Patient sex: F
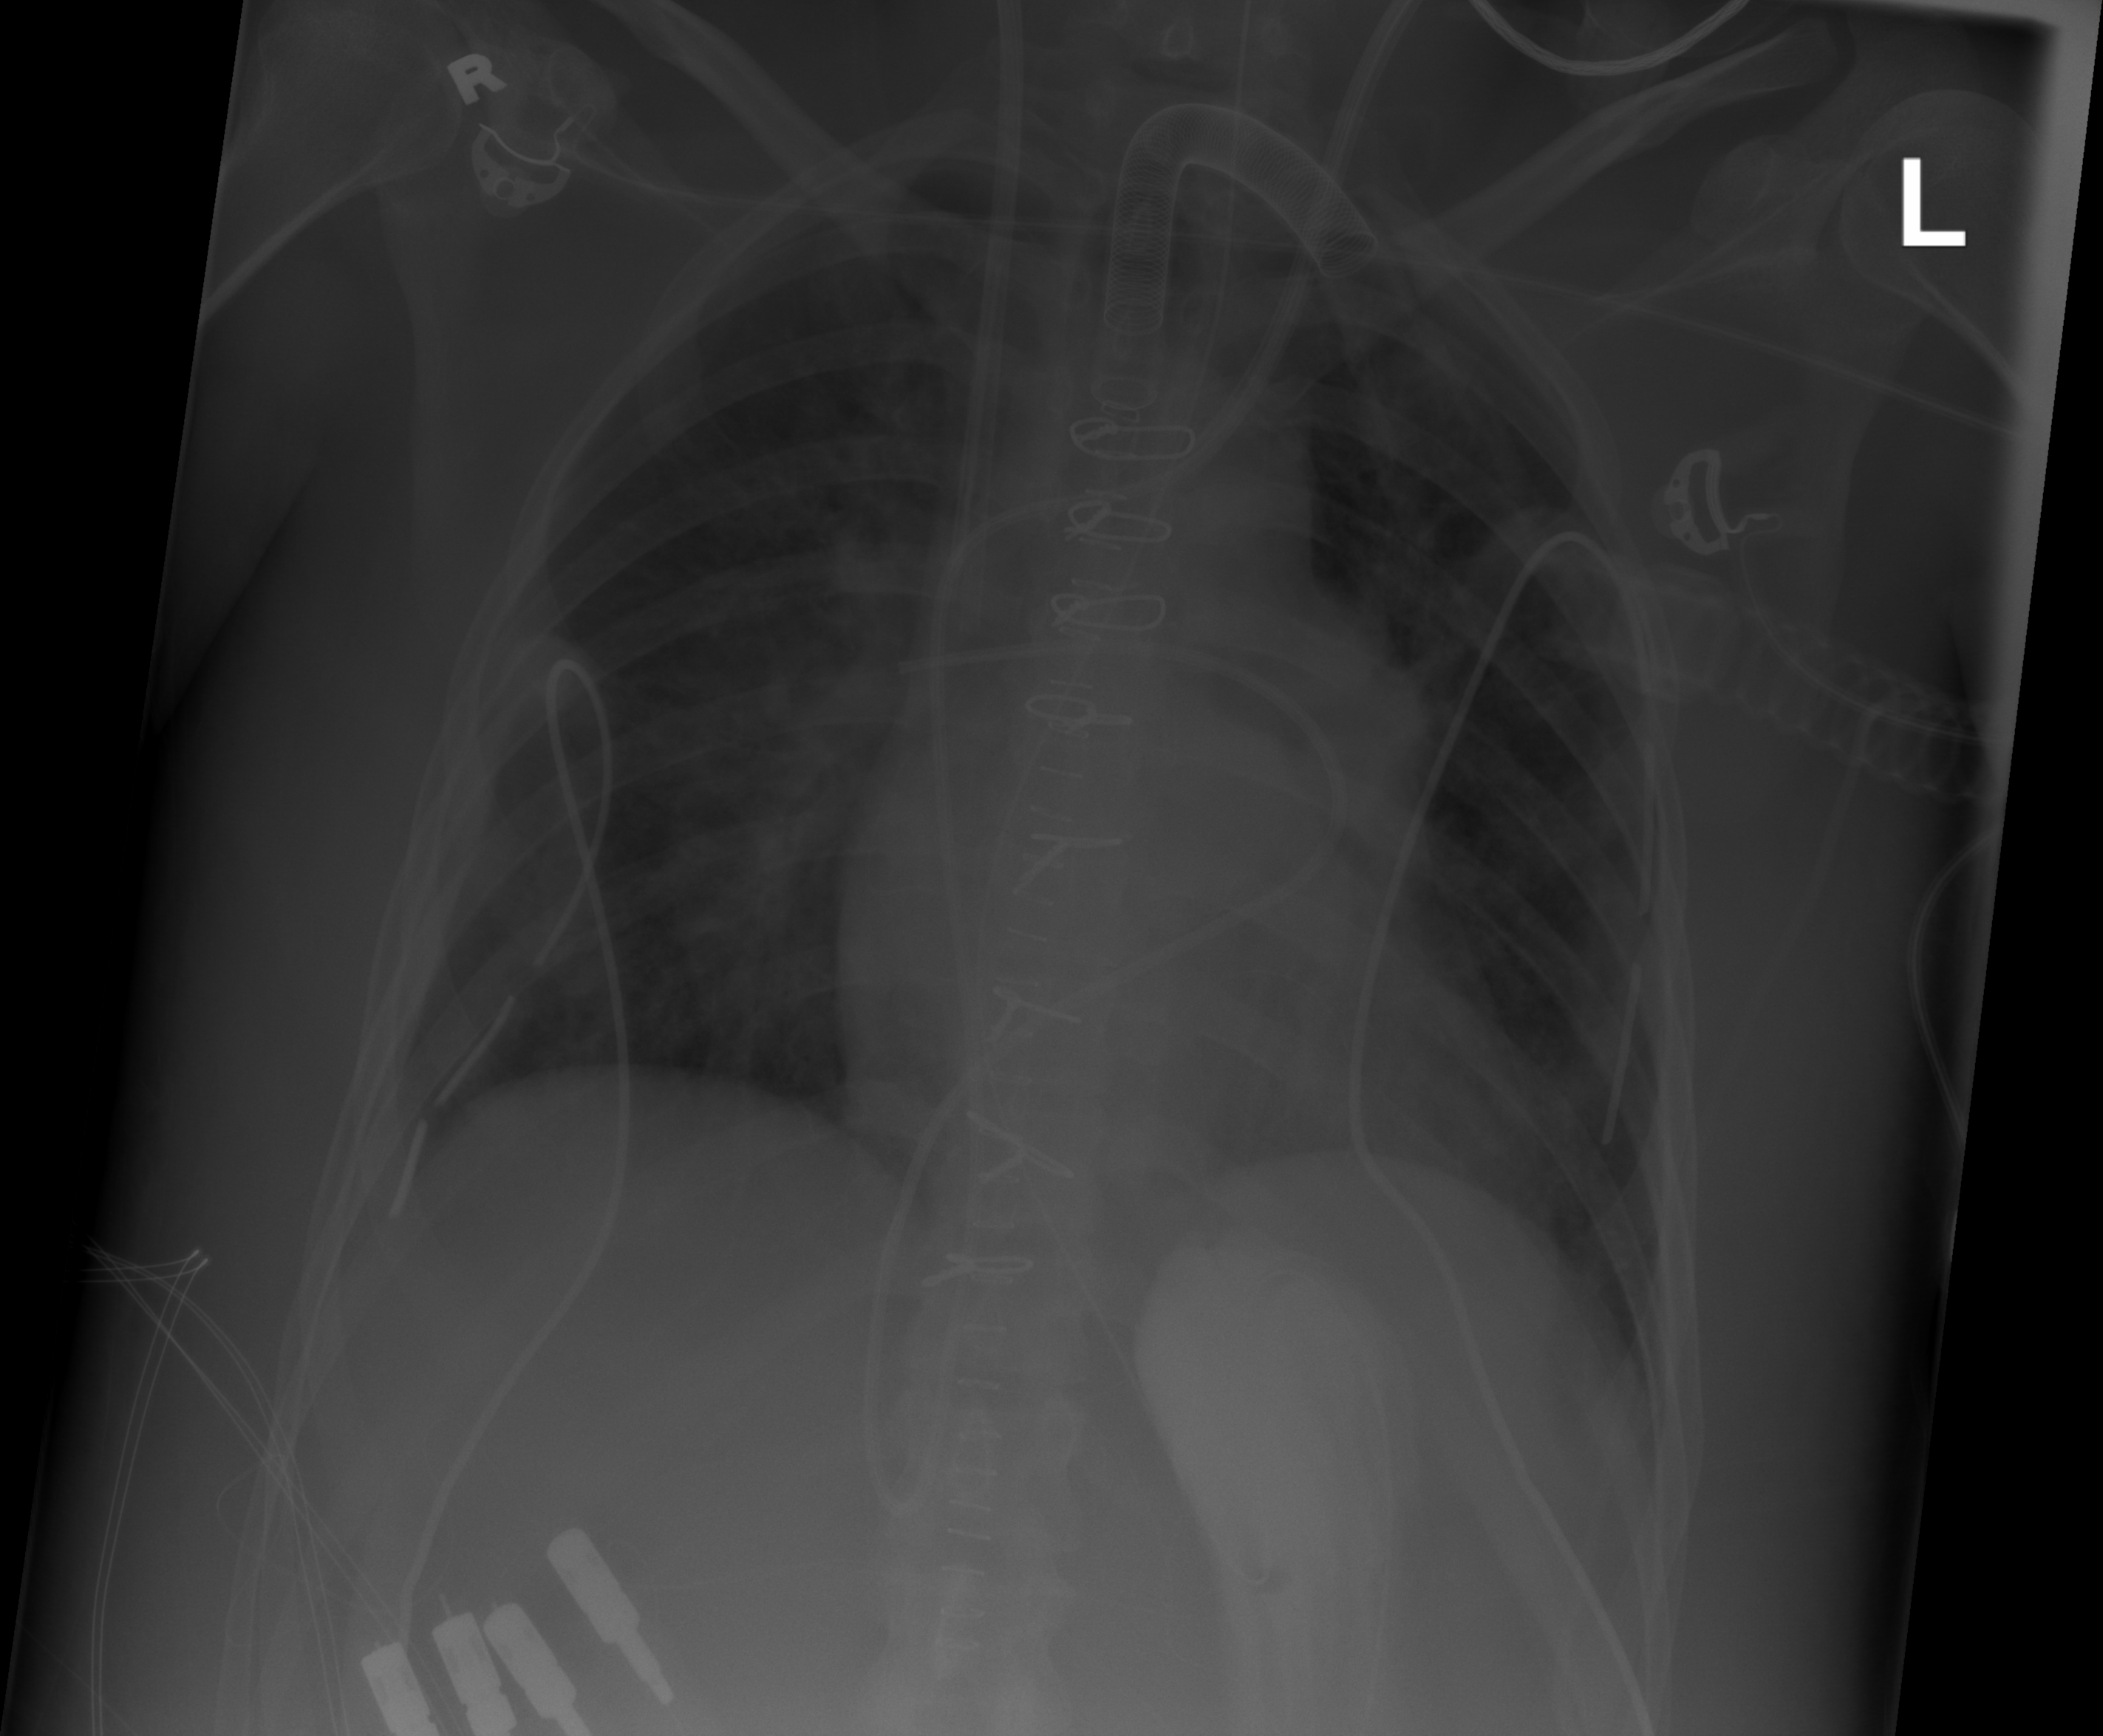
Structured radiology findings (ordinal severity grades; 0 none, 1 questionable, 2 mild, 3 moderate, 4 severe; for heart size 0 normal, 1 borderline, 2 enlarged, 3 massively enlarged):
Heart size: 0
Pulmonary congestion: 2
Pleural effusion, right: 1
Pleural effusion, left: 0
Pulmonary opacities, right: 2
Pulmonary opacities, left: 0
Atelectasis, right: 0
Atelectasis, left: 0